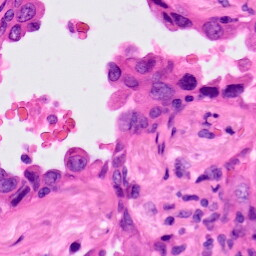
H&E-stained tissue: Lung